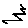
Label: zigzag